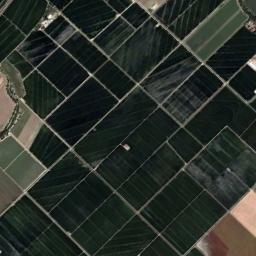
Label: rectangular_farmland